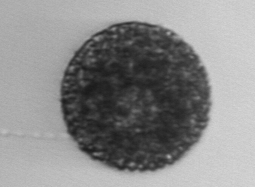
Label: Vicicitus_globosus